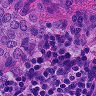
Metastatic tissue present: yes